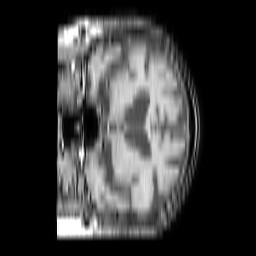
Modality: T1w
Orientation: coronal
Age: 88
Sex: male
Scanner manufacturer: philips
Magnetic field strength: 1.5 T
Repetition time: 0.1852 s
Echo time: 0.001873 s